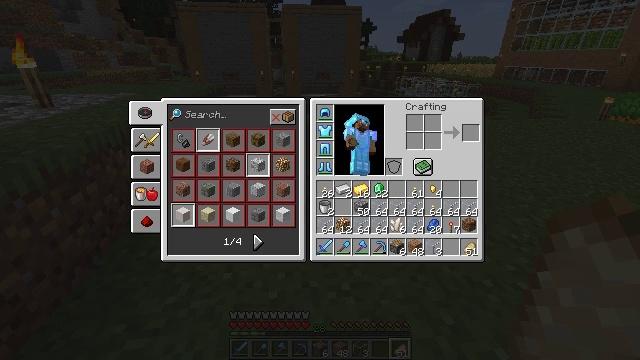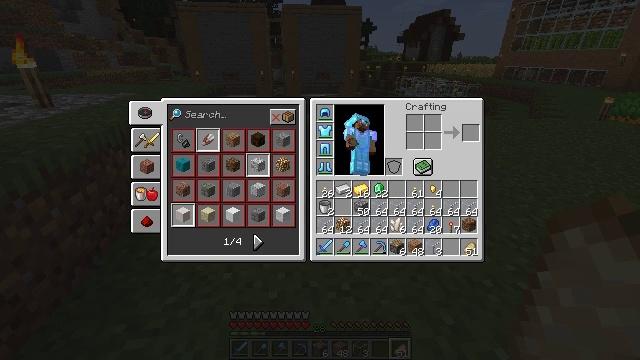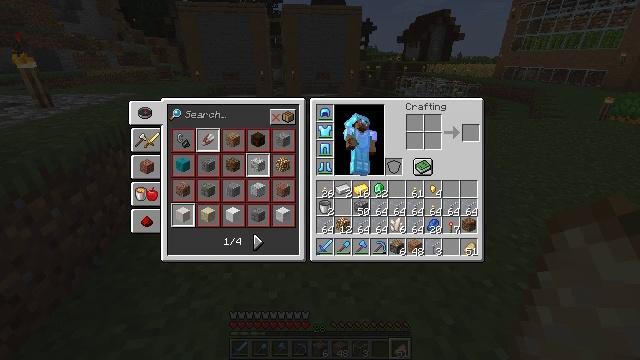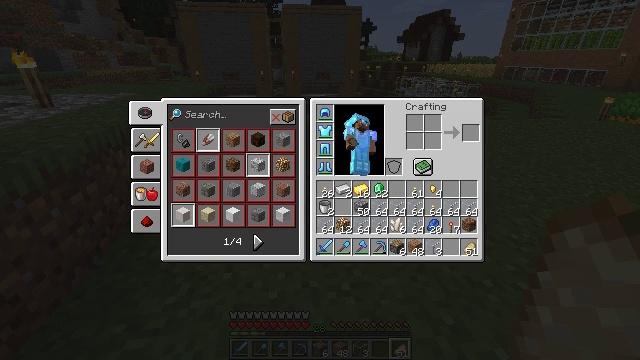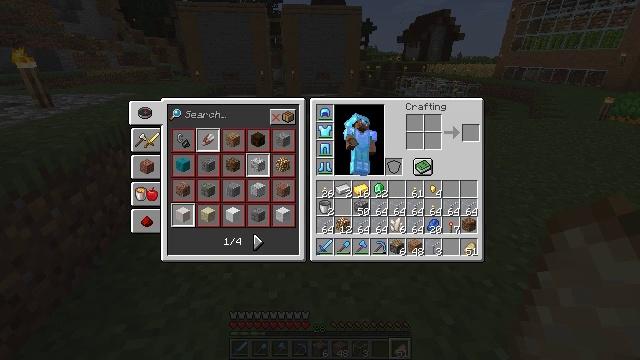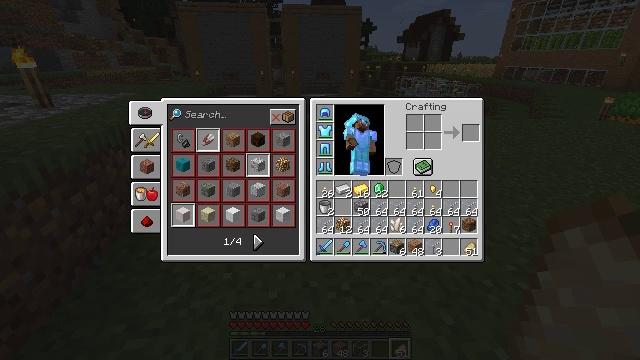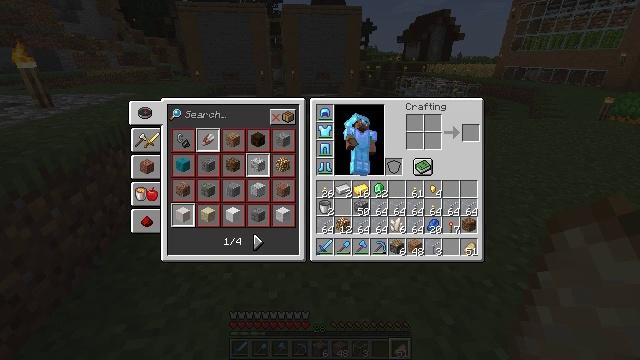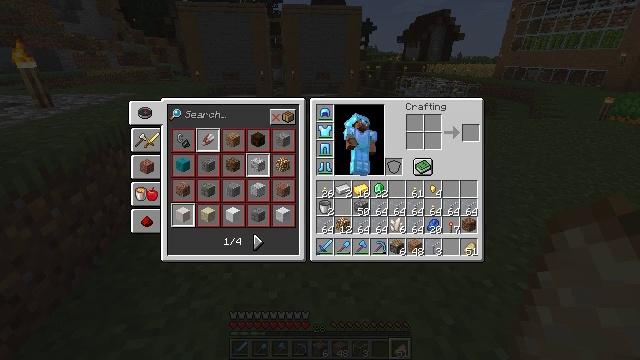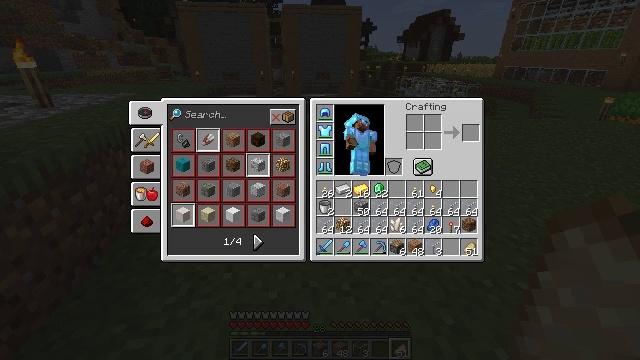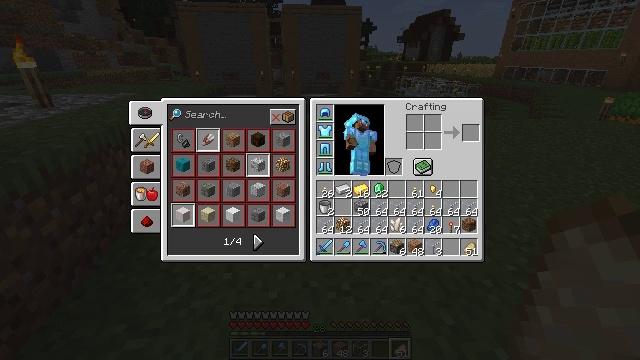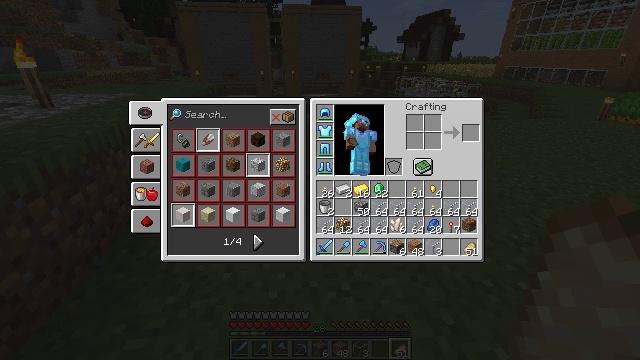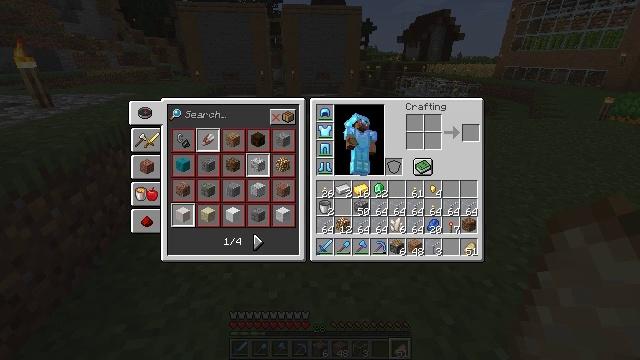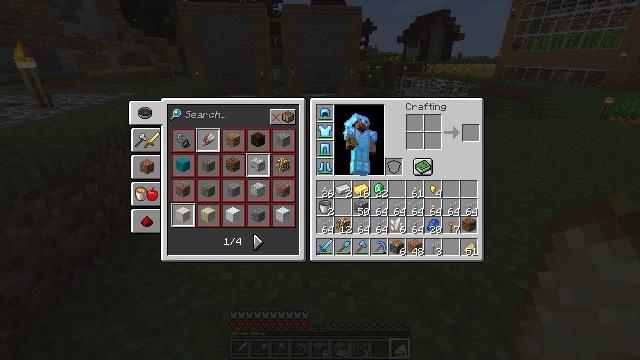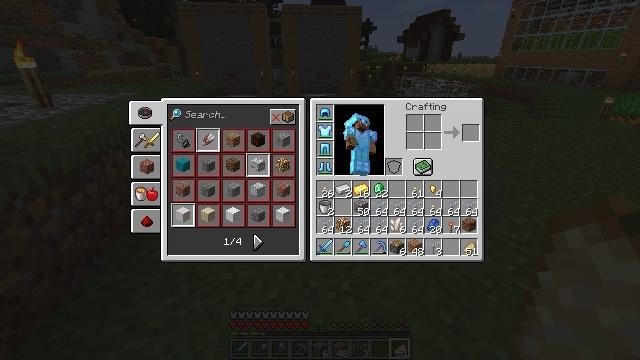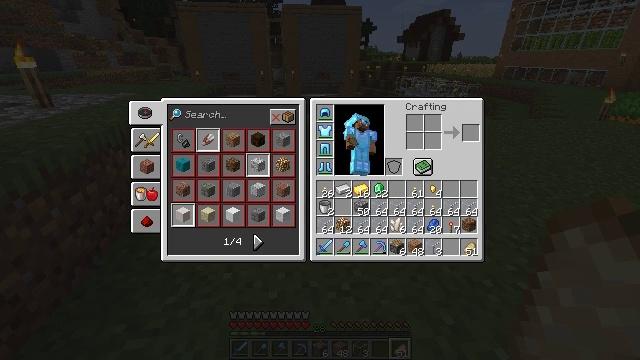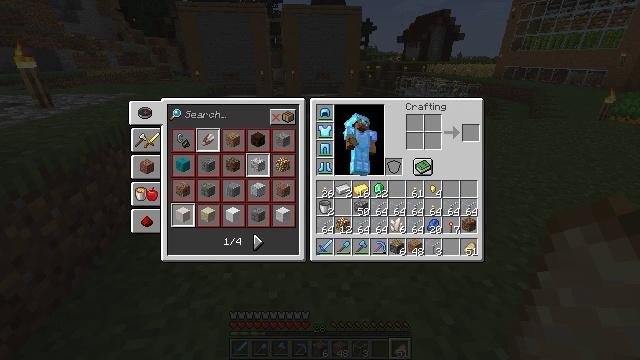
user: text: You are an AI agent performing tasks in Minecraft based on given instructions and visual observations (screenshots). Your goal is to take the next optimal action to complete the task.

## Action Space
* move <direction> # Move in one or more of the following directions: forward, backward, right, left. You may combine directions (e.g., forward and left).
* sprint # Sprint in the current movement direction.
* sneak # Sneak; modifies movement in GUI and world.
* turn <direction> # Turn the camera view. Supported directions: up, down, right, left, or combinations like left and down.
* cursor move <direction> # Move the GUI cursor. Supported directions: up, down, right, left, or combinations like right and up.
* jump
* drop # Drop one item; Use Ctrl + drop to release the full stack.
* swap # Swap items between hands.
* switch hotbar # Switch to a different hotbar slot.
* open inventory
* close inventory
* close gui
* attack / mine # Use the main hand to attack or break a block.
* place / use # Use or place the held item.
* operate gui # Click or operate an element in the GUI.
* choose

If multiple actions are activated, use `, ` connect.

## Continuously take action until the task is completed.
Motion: motion action
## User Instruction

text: Utilize a crafting table to create redstone.
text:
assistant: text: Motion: no_op
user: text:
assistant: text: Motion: no_op
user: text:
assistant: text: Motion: no_op
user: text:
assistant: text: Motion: no_op
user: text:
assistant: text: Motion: no_op
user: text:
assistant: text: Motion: no_op
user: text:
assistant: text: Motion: no_op
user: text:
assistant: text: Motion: no_op
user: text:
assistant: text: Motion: no_op
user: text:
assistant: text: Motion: no_op
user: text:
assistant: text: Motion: no_op
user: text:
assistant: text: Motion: no_op
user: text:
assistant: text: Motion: no_op
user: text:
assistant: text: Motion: no_op
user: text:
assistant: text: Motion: no_op
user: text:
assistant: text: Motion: no_op
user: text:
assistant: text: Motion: no_op
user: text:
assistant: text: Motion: no_op
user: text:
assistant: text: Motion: no_op
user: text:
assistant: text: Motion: no_op
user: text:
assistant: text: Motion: no_op
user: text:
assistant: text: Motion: no_op
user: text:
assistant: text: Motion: no_op
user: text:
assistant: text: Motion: no_op
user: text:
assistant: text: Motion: no_op
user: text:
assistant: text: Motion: no_op
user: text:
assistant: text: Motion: no_op
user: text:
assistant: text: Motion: no_op
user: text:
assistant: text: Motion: no_op
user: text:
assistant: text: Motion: no_op